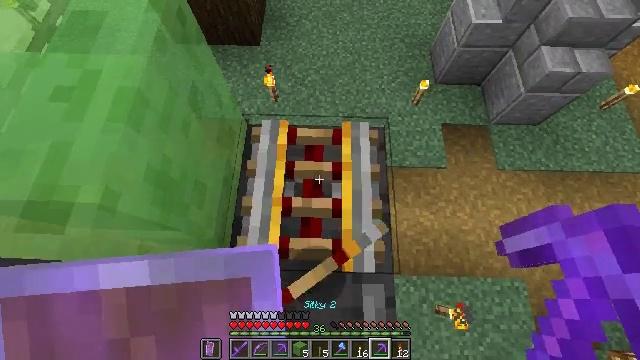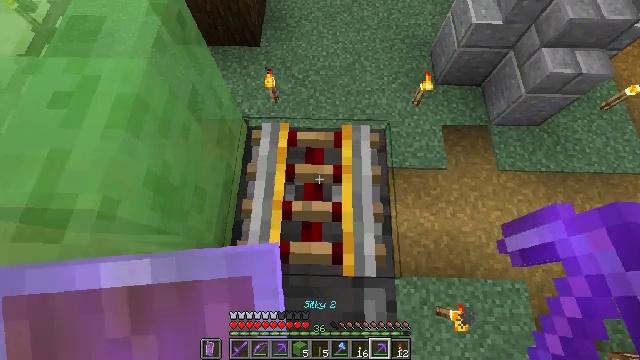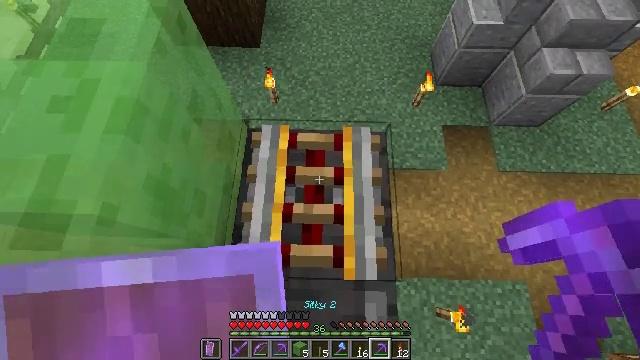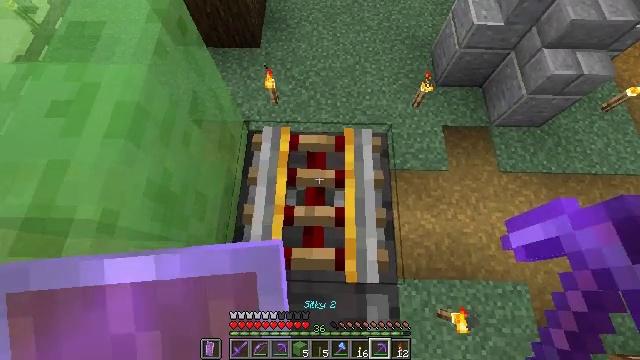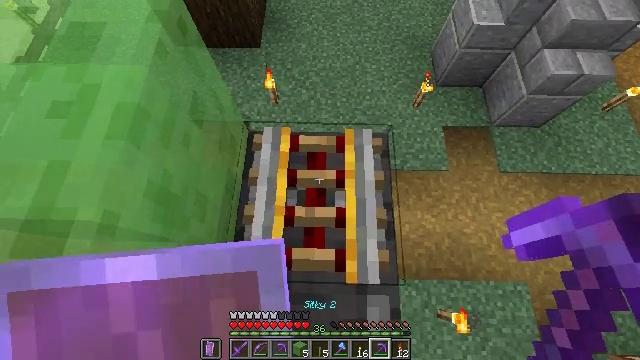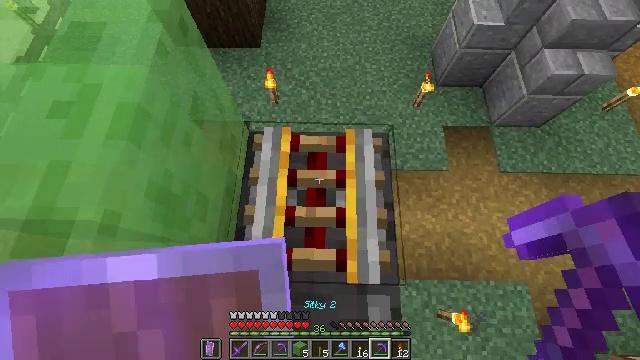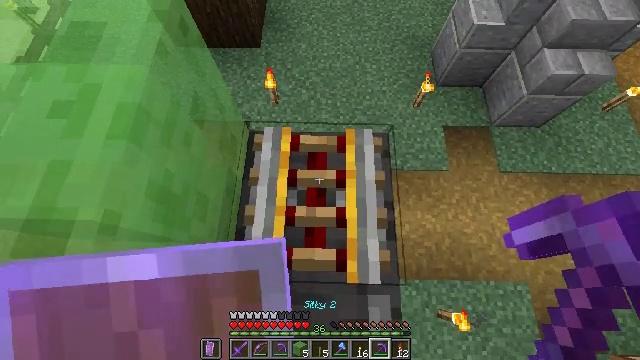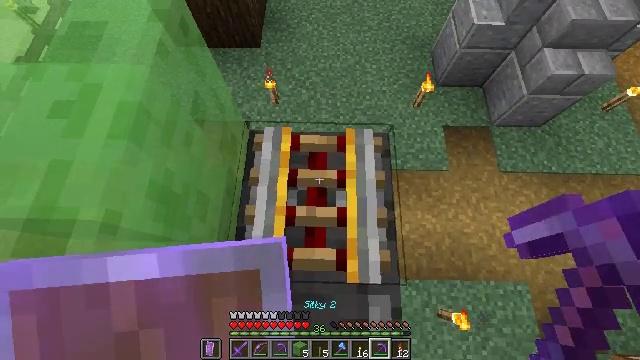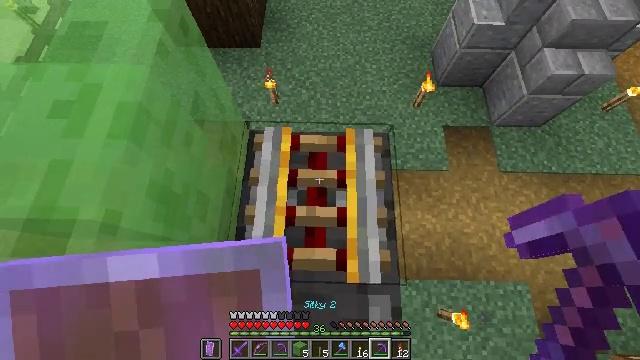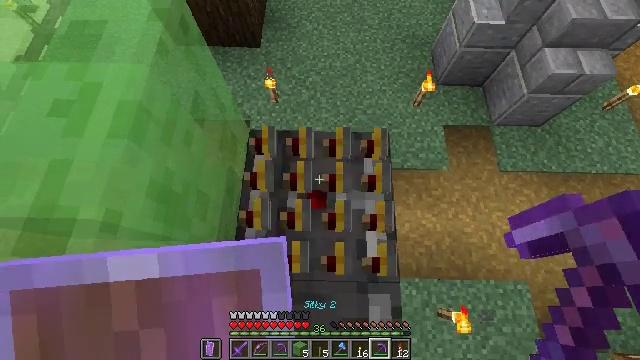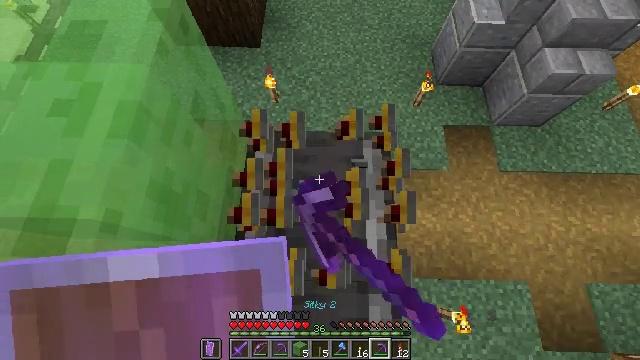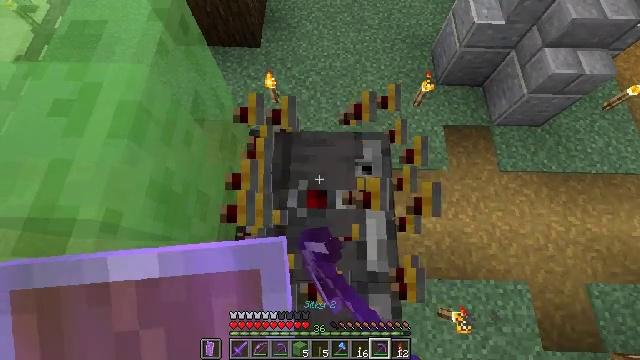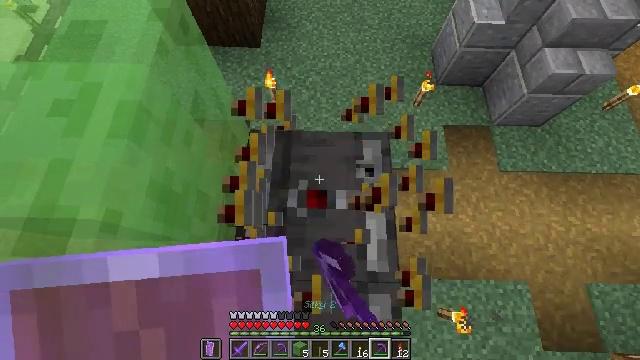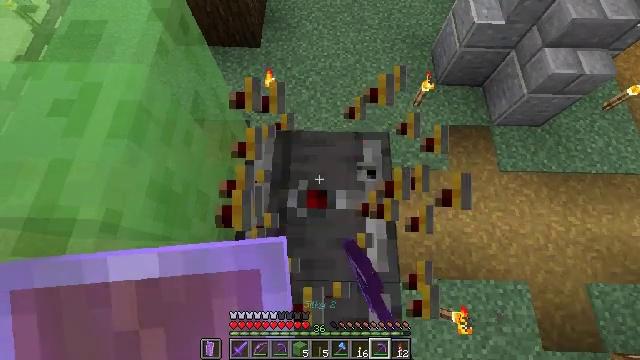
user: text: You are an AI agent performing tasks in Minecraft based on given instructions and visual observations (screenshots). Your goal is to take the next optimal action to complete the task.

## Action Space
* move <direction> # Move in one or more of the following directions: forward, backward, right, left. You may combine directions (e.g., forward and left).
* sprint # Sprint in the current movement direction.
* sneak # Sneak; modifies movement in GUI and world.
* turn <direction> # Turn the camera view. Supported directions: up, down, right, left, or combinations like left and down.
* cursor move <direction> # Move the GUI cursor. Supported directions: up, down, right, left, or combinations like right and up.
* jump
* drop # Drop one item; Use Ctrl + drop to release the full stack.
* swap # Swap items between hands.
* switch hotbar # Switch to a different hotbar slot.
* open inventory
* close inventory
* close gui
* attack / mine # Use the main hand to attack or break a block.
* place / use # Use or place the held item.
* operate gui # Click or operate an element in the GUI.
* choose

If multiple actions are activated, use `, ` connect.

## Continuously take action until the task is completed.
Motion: motion action
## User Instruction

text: Break the powered rail to collect it.
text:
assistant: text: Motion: no_op
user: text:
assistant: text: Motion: no_op
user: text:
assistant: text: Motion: no_op
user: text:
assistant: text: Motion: no_op
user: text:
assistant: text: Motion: no_op
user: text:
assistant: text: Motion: no_op
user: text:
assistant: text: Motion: no_op
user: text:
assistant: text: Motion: no_op
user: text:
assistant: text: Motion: attack / mine
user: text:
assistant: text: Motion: attack / mine
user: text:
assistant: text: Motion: no_op
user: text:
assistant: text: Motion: no_op
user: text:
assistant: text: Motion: no_op
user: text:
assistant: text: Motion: no_op